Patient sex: F
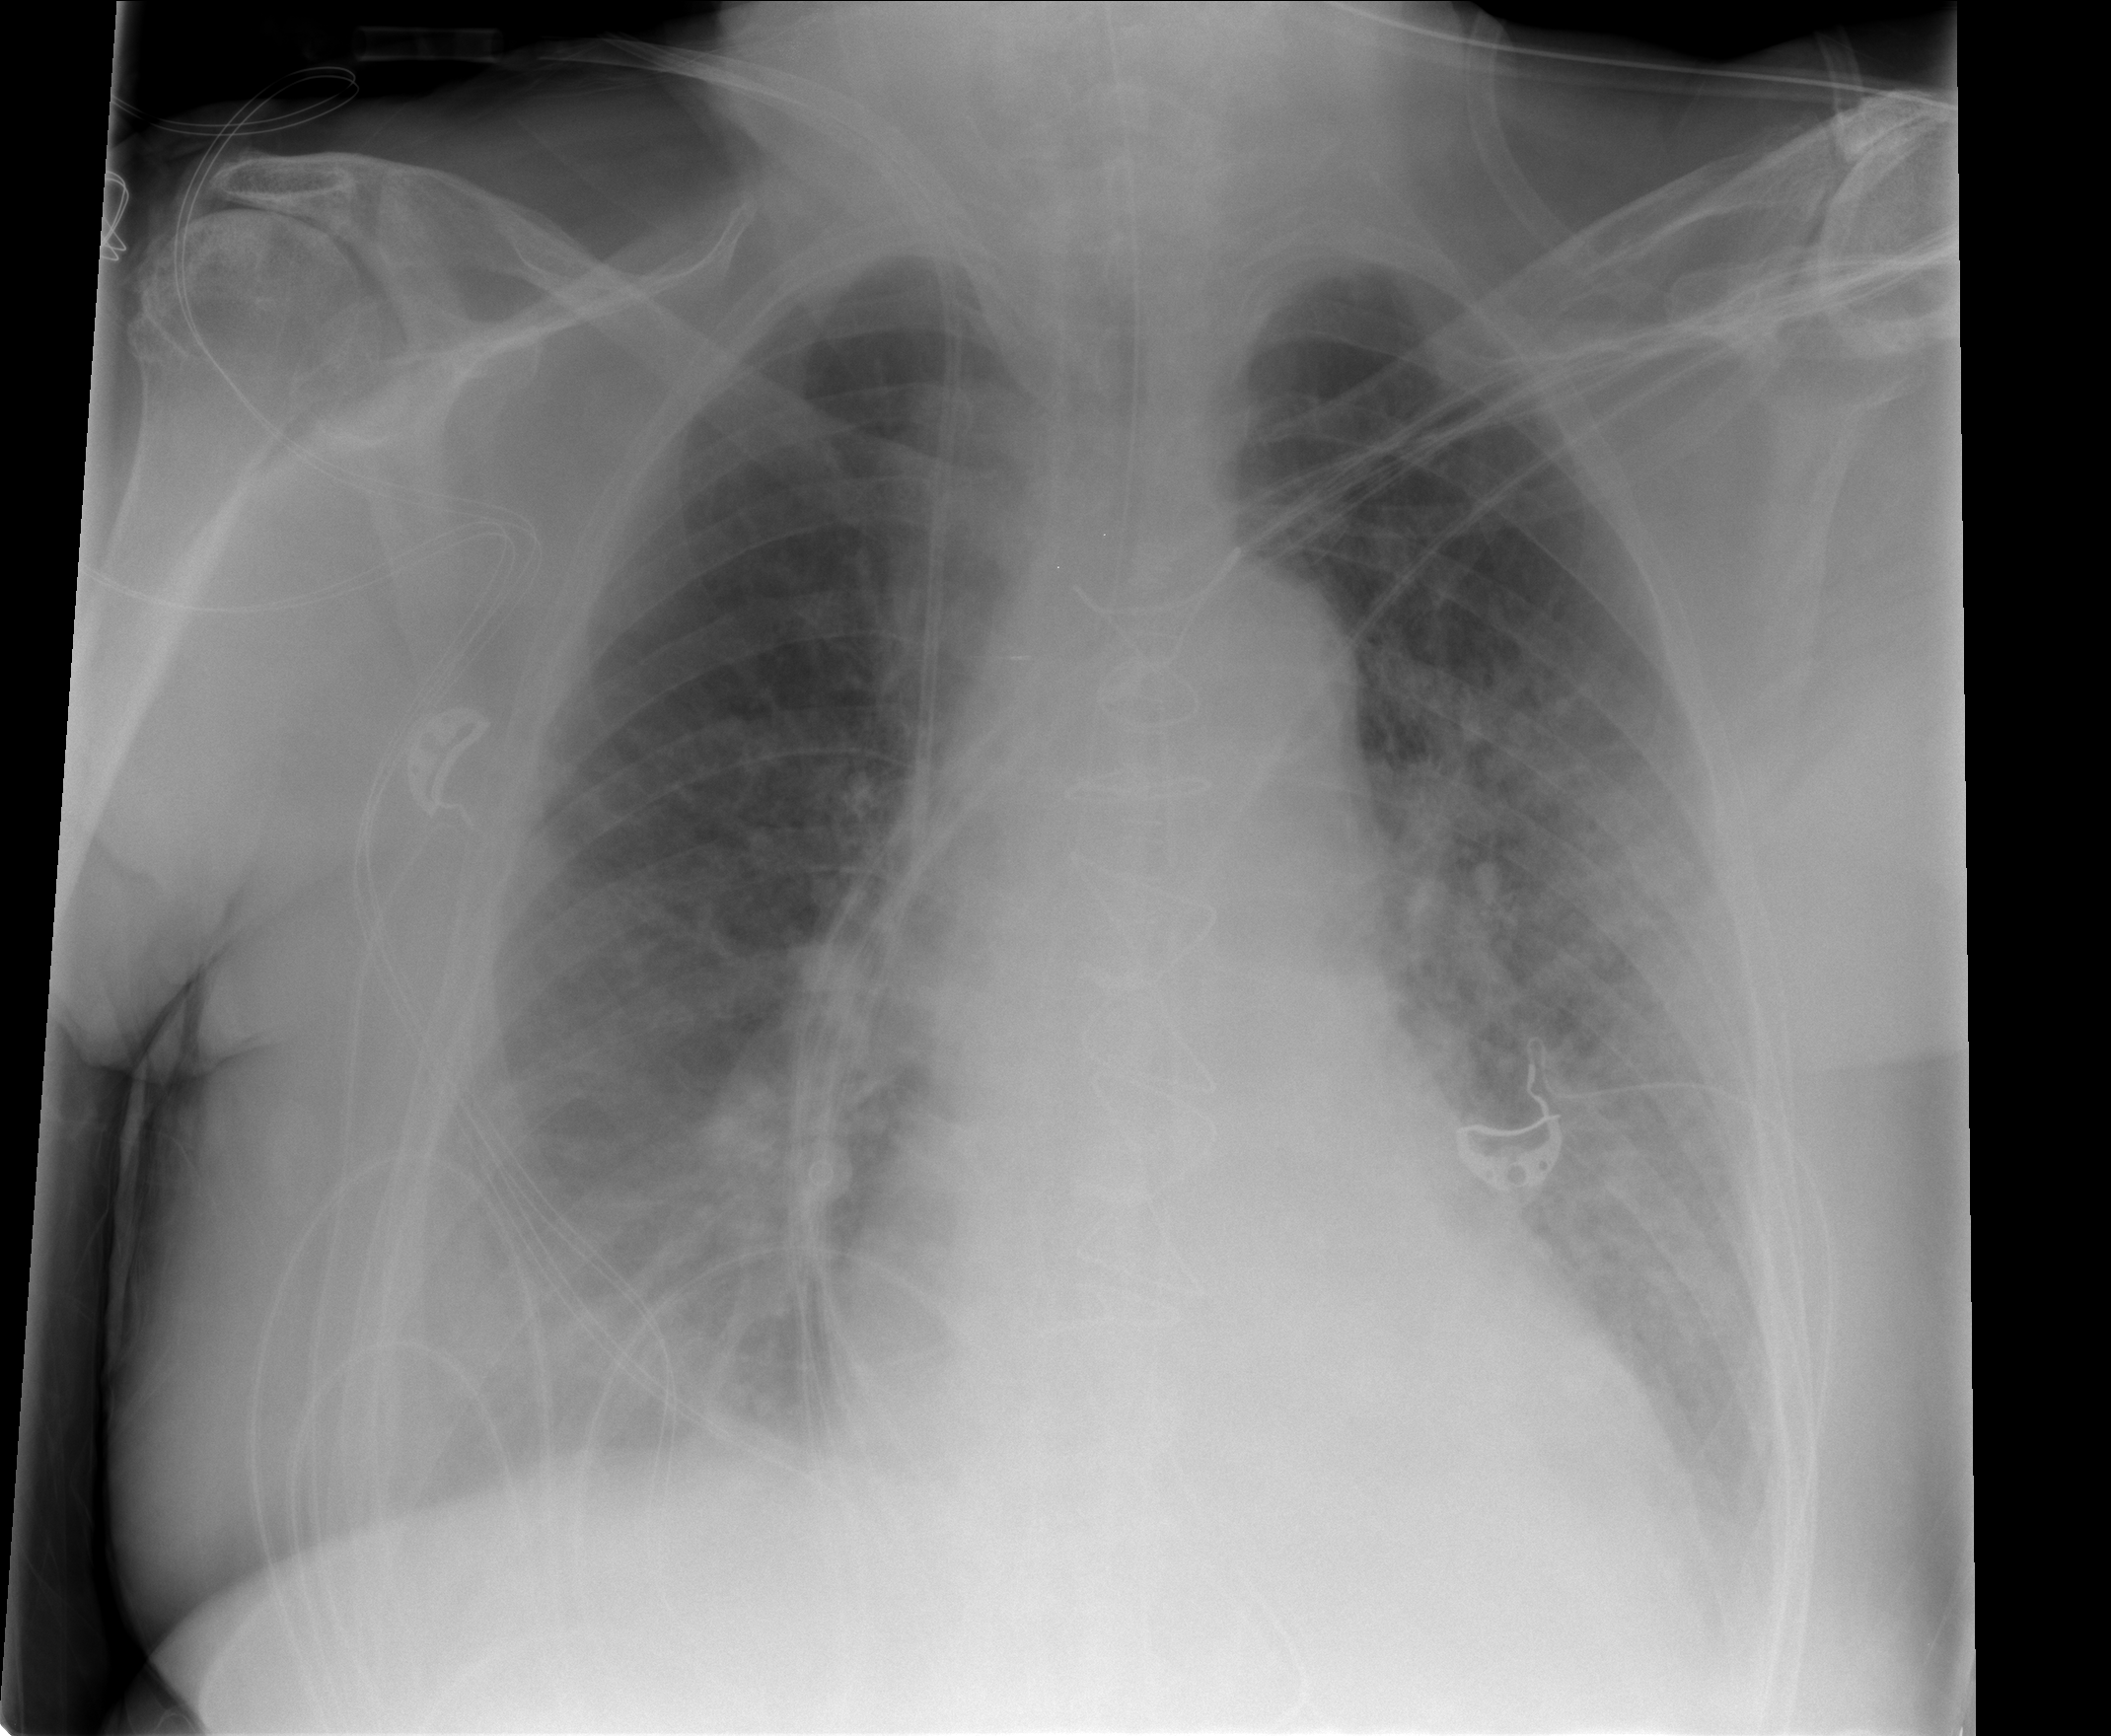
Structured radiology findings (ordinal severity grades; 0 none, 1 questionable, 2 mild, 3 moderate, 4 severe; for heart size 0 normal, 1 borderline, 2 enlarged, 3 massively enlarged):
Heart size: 2
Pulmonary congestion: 2
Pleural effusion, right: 1
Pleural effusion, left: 1
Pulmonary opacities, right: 0
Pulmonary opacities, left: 0
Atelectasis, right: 2
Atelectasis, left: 1